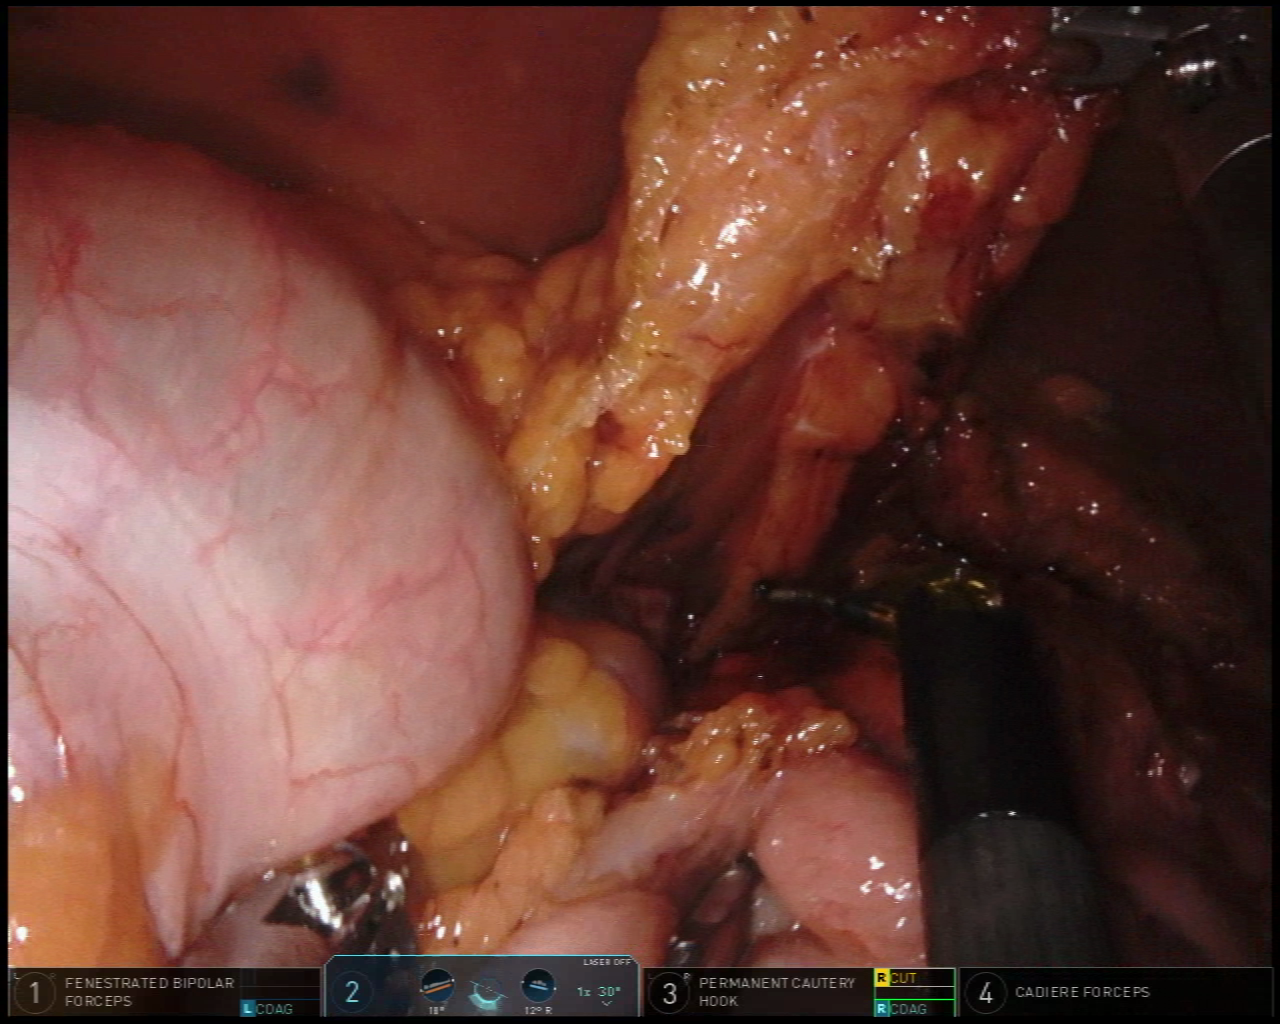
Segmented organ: stomach
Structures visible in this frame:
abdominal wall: yes
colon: yes
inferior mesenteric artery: no
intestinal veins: no
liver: no
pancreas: no
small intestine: no
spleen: no
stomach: yes
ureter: no
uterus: no
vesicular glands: no